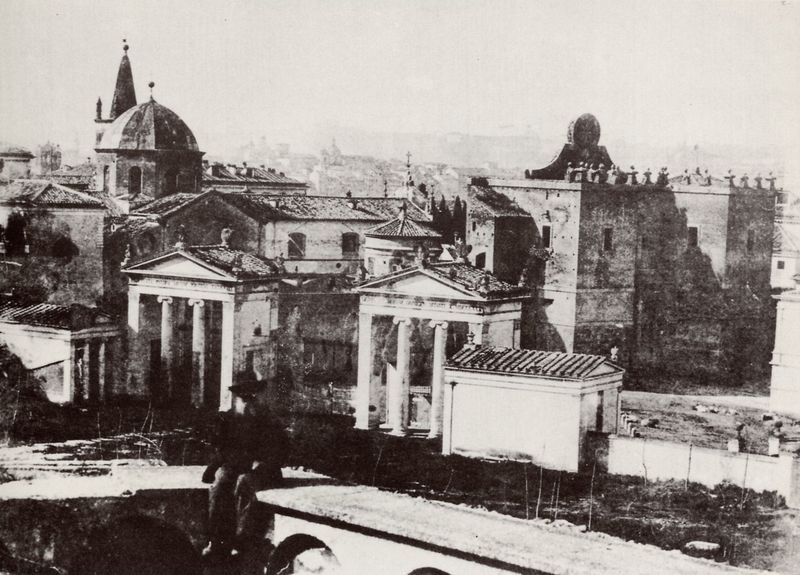
Titel: Rom, der Eingang zur Villa Borghese
Künstler: Ludovico Tuminello
Standort: Rom
Institution: Archivio Fotografico Comunale
Schlagwörter: dunkel, himmel, mann, schatten, weiß, stadt, fenster, grau, hell, hut, licht, schwarz, strasse, säule, säulen, dach, gebäude, gras, haus, bart, architektur, häuser, brücke, kirche, sonne, sträucher, wege, turm, garten, ansicht, fassade, italien, süden, dächer, giebel, mauer, ziegel, nebel, kuppel, zerstörung, zinnen, foto, fotografie, photographie, stadtansicht, wände, kuppeln, türme, schwarz weiss, ruinen, kapitelle, rom, photo, sims, gesims, mauern, ionisch, antik, griechenland, tempel, forum romanum, fenser, tympanon, tempeö, brüclke, kuppekl